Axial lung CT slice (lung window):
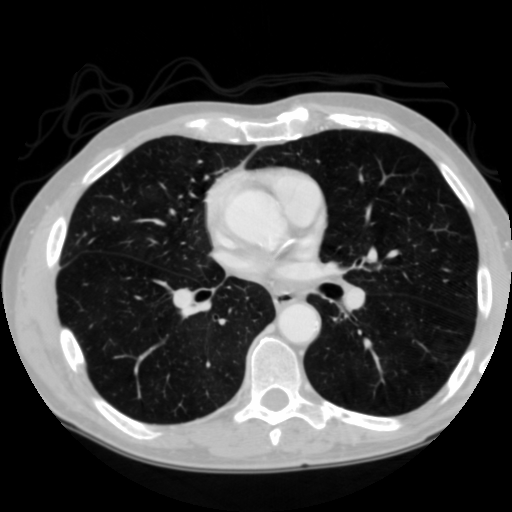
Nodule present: no